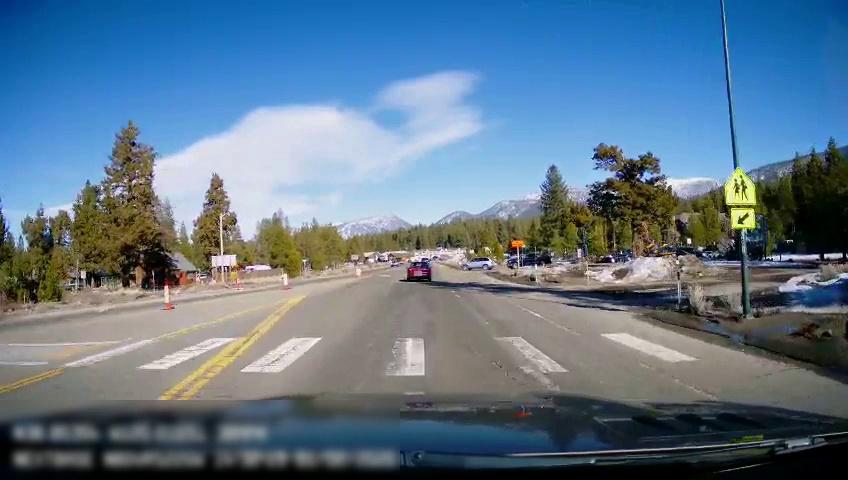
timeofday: Day
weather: Sunny
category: Drivable Space
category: Drivable Space
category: Vehicles | Car
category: Vehicles | SUV
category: Vehicles | Truck
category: Vehicles | SUV
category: Lanes | Current Lane
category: Lanes | Alternate Lane
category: Lanes | Current Lane
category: Lanes | Opposite Lane
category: Traffic | Signs
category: Traffic | Signs
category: Traffic | Signs